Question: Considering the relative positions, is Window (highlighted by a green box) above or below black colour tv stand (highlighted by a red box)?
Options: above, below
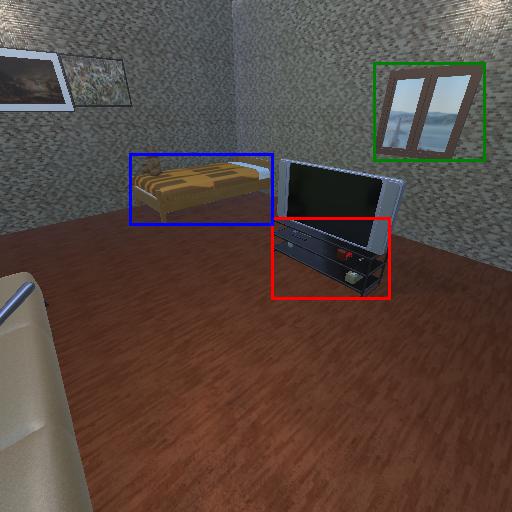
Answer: above